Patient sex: F
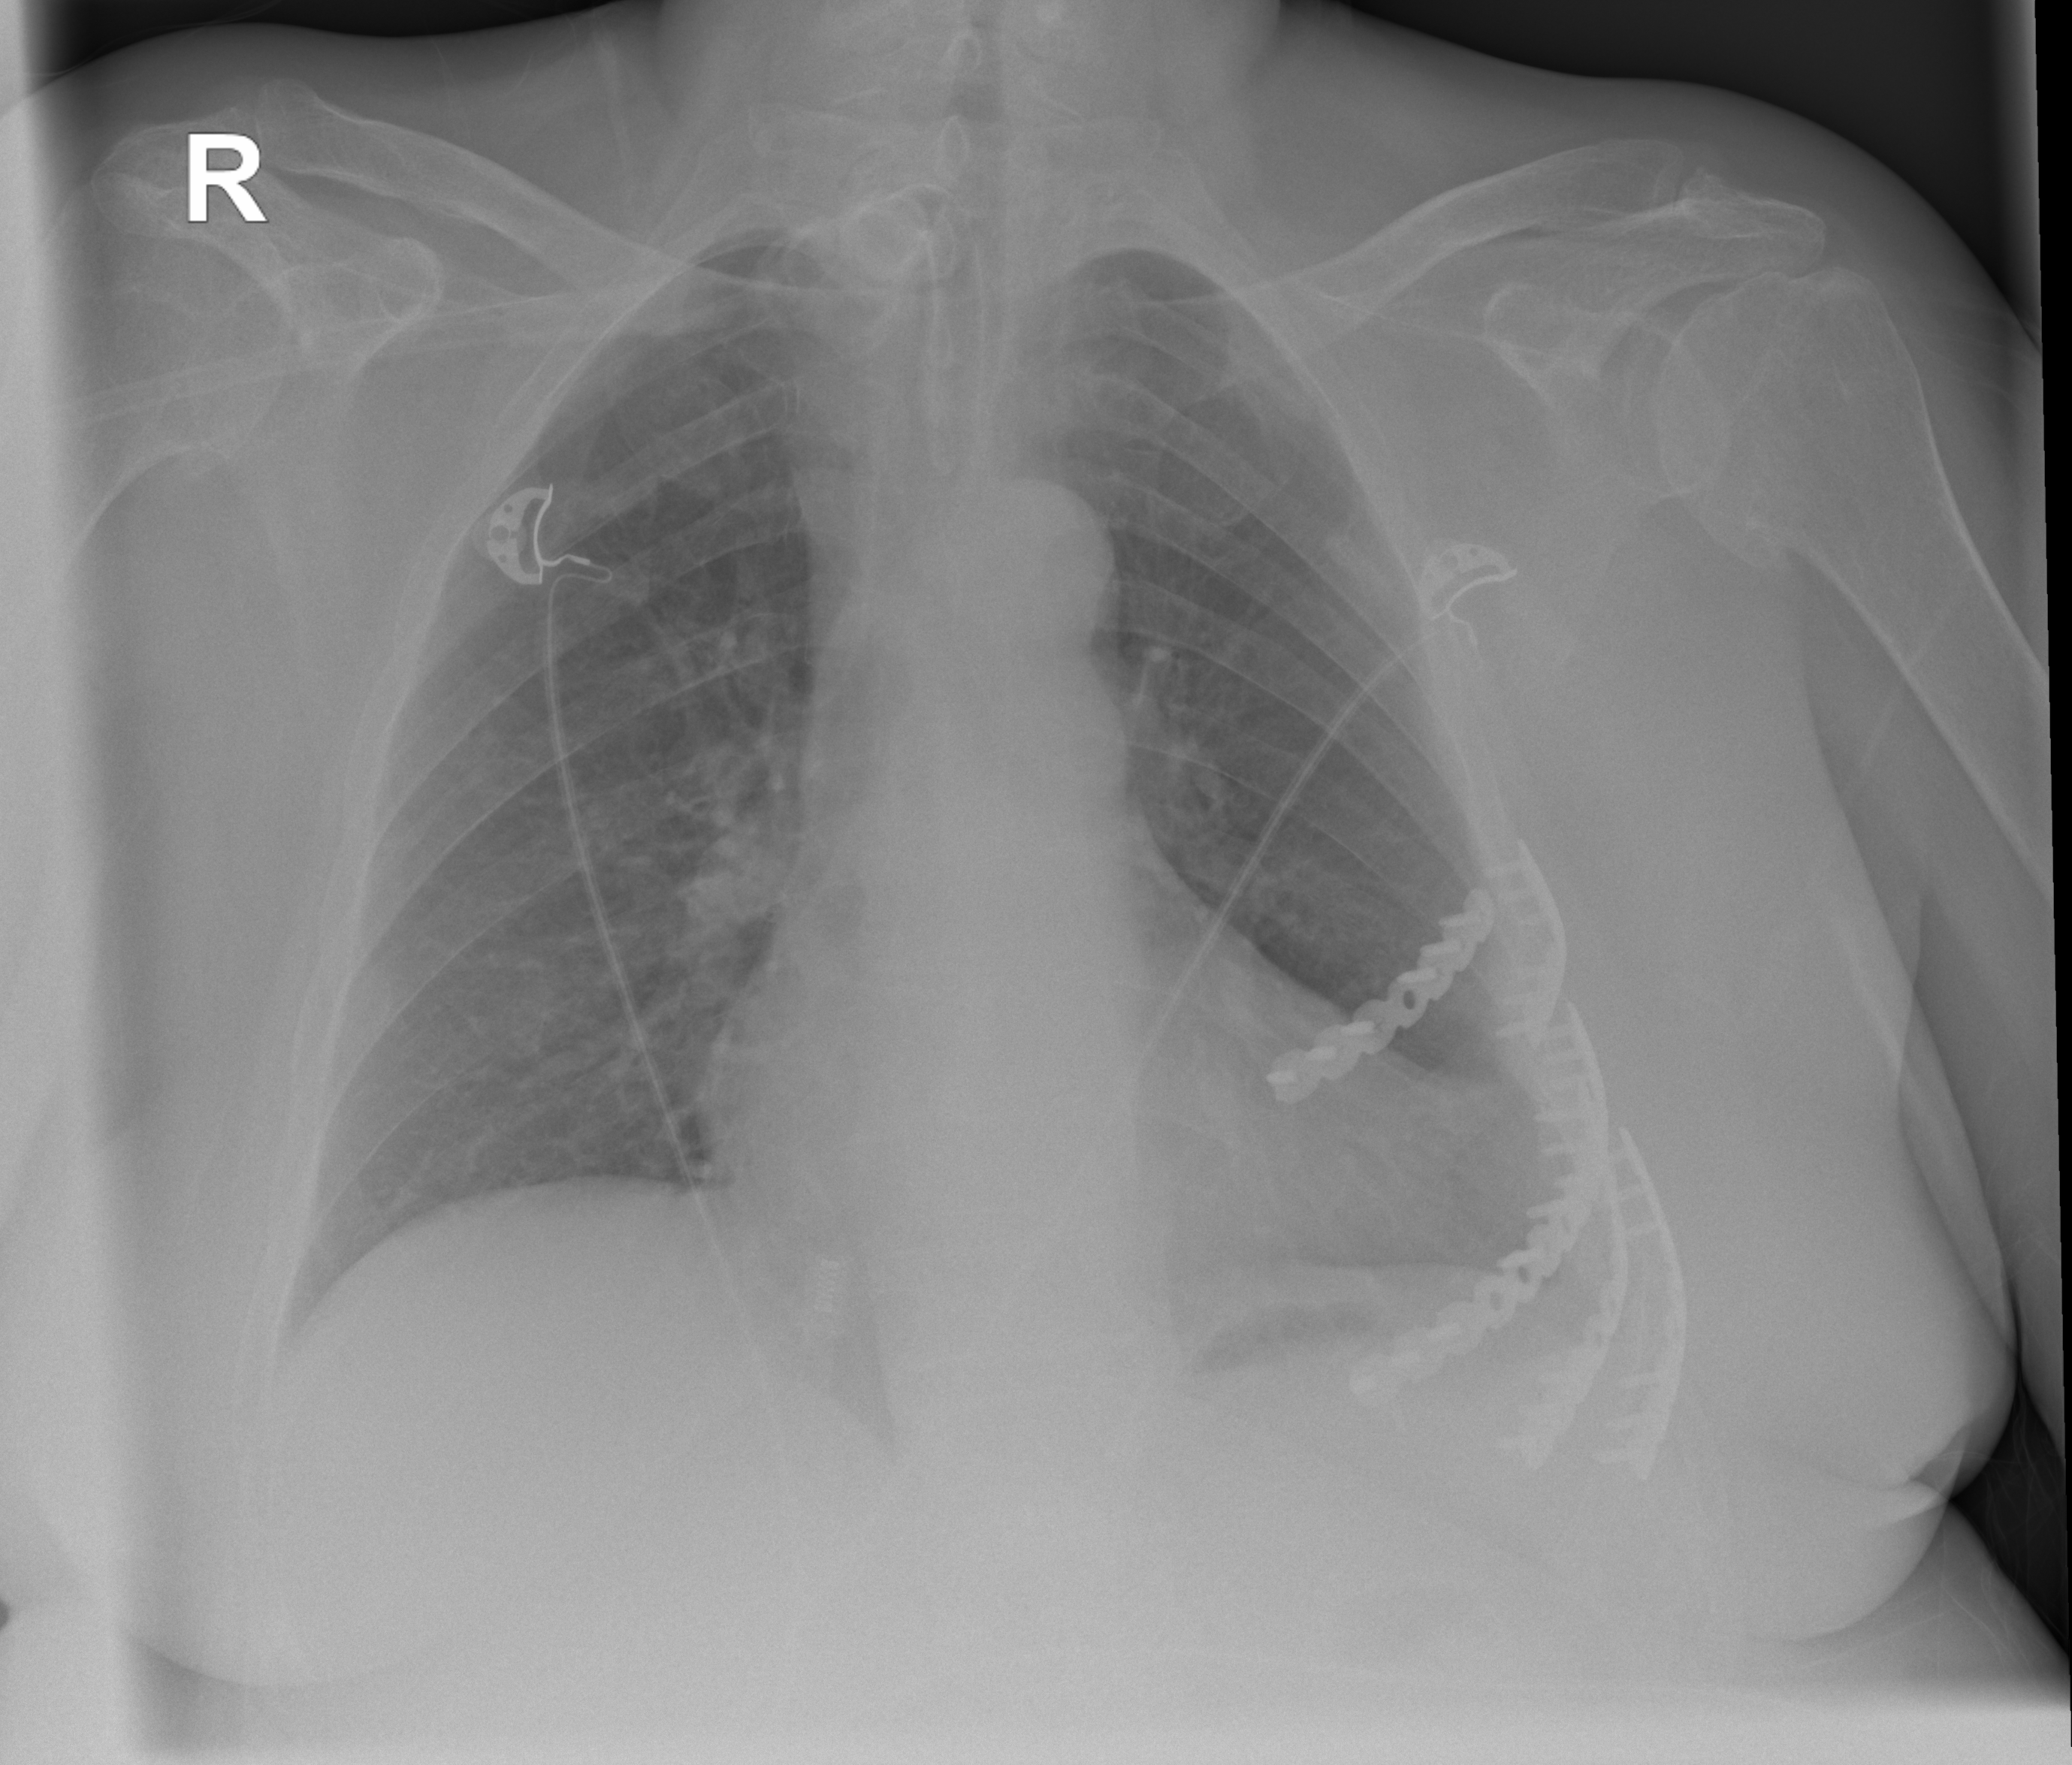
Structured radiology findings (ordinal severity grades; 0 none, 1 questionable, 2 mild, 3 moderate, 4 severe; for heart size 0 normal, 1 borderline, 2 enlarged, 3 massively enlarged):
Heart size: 0
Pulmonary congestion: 2
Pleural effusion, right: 0
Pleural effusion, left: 2
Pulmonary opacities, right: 2
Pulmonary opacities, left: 0
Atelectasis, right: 2
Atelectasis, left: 2